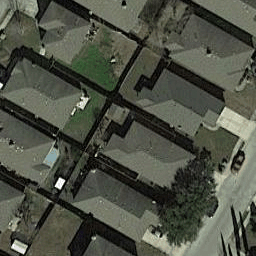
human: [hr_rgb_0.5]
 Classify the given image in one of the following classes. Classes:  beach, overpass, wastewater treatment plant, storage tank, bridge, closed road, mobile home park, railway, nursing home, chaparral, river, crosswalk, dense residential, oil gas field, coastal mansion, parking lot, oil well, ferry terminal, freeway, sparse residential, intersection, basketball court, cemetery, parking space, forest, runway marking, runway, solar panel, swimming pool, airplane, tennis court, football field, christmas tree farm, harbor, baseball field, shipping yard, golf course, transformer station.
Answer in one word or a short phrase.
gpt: dense residential